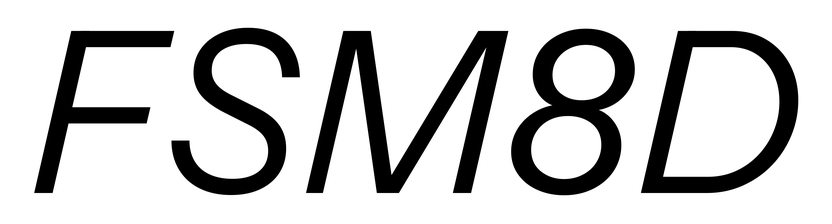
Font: InstrumentSans-Italic_Italic